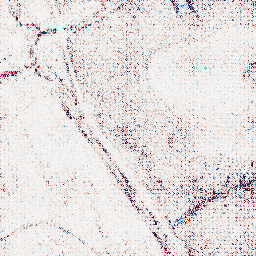
Category: wavelet
Decomposition family: wavelet_reverse_biorthogonal
Decomposition parameters: wavelet: rbio1.3
level: 1
Upsampling method: regularized
Upsampling parameters: scale: 4
lambda_reg: 0.1
Upsampling scale: 4